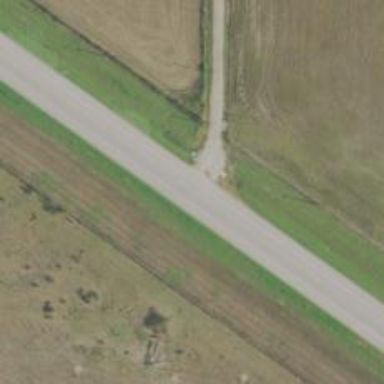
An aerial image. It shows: Asphalt road classified as primary highway.